Field crop: maize
Growth stage: 2
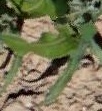
Species: maize